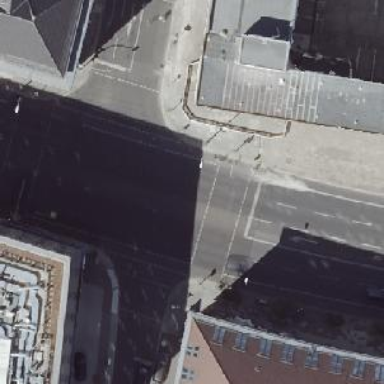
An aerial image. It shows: Road with traffic signals.